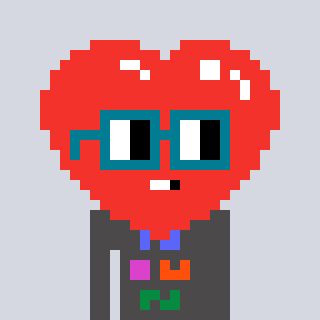
a pixel art character with square dark green glasses, a heart-shaped head and a grayscale-colored body on a cool background